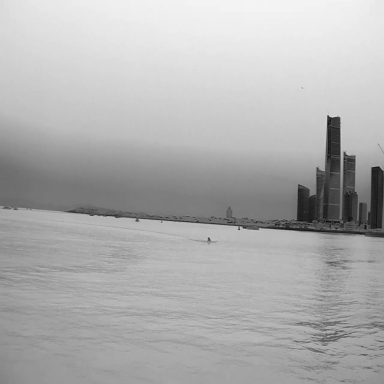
There are five objects shown in the infrared image, including two canoes, a sailboat, and two bulk_carriers.